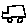
Label: car